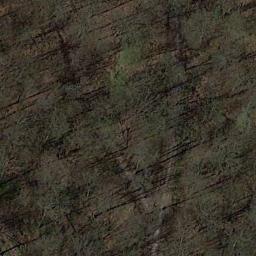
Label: forest